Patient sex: F
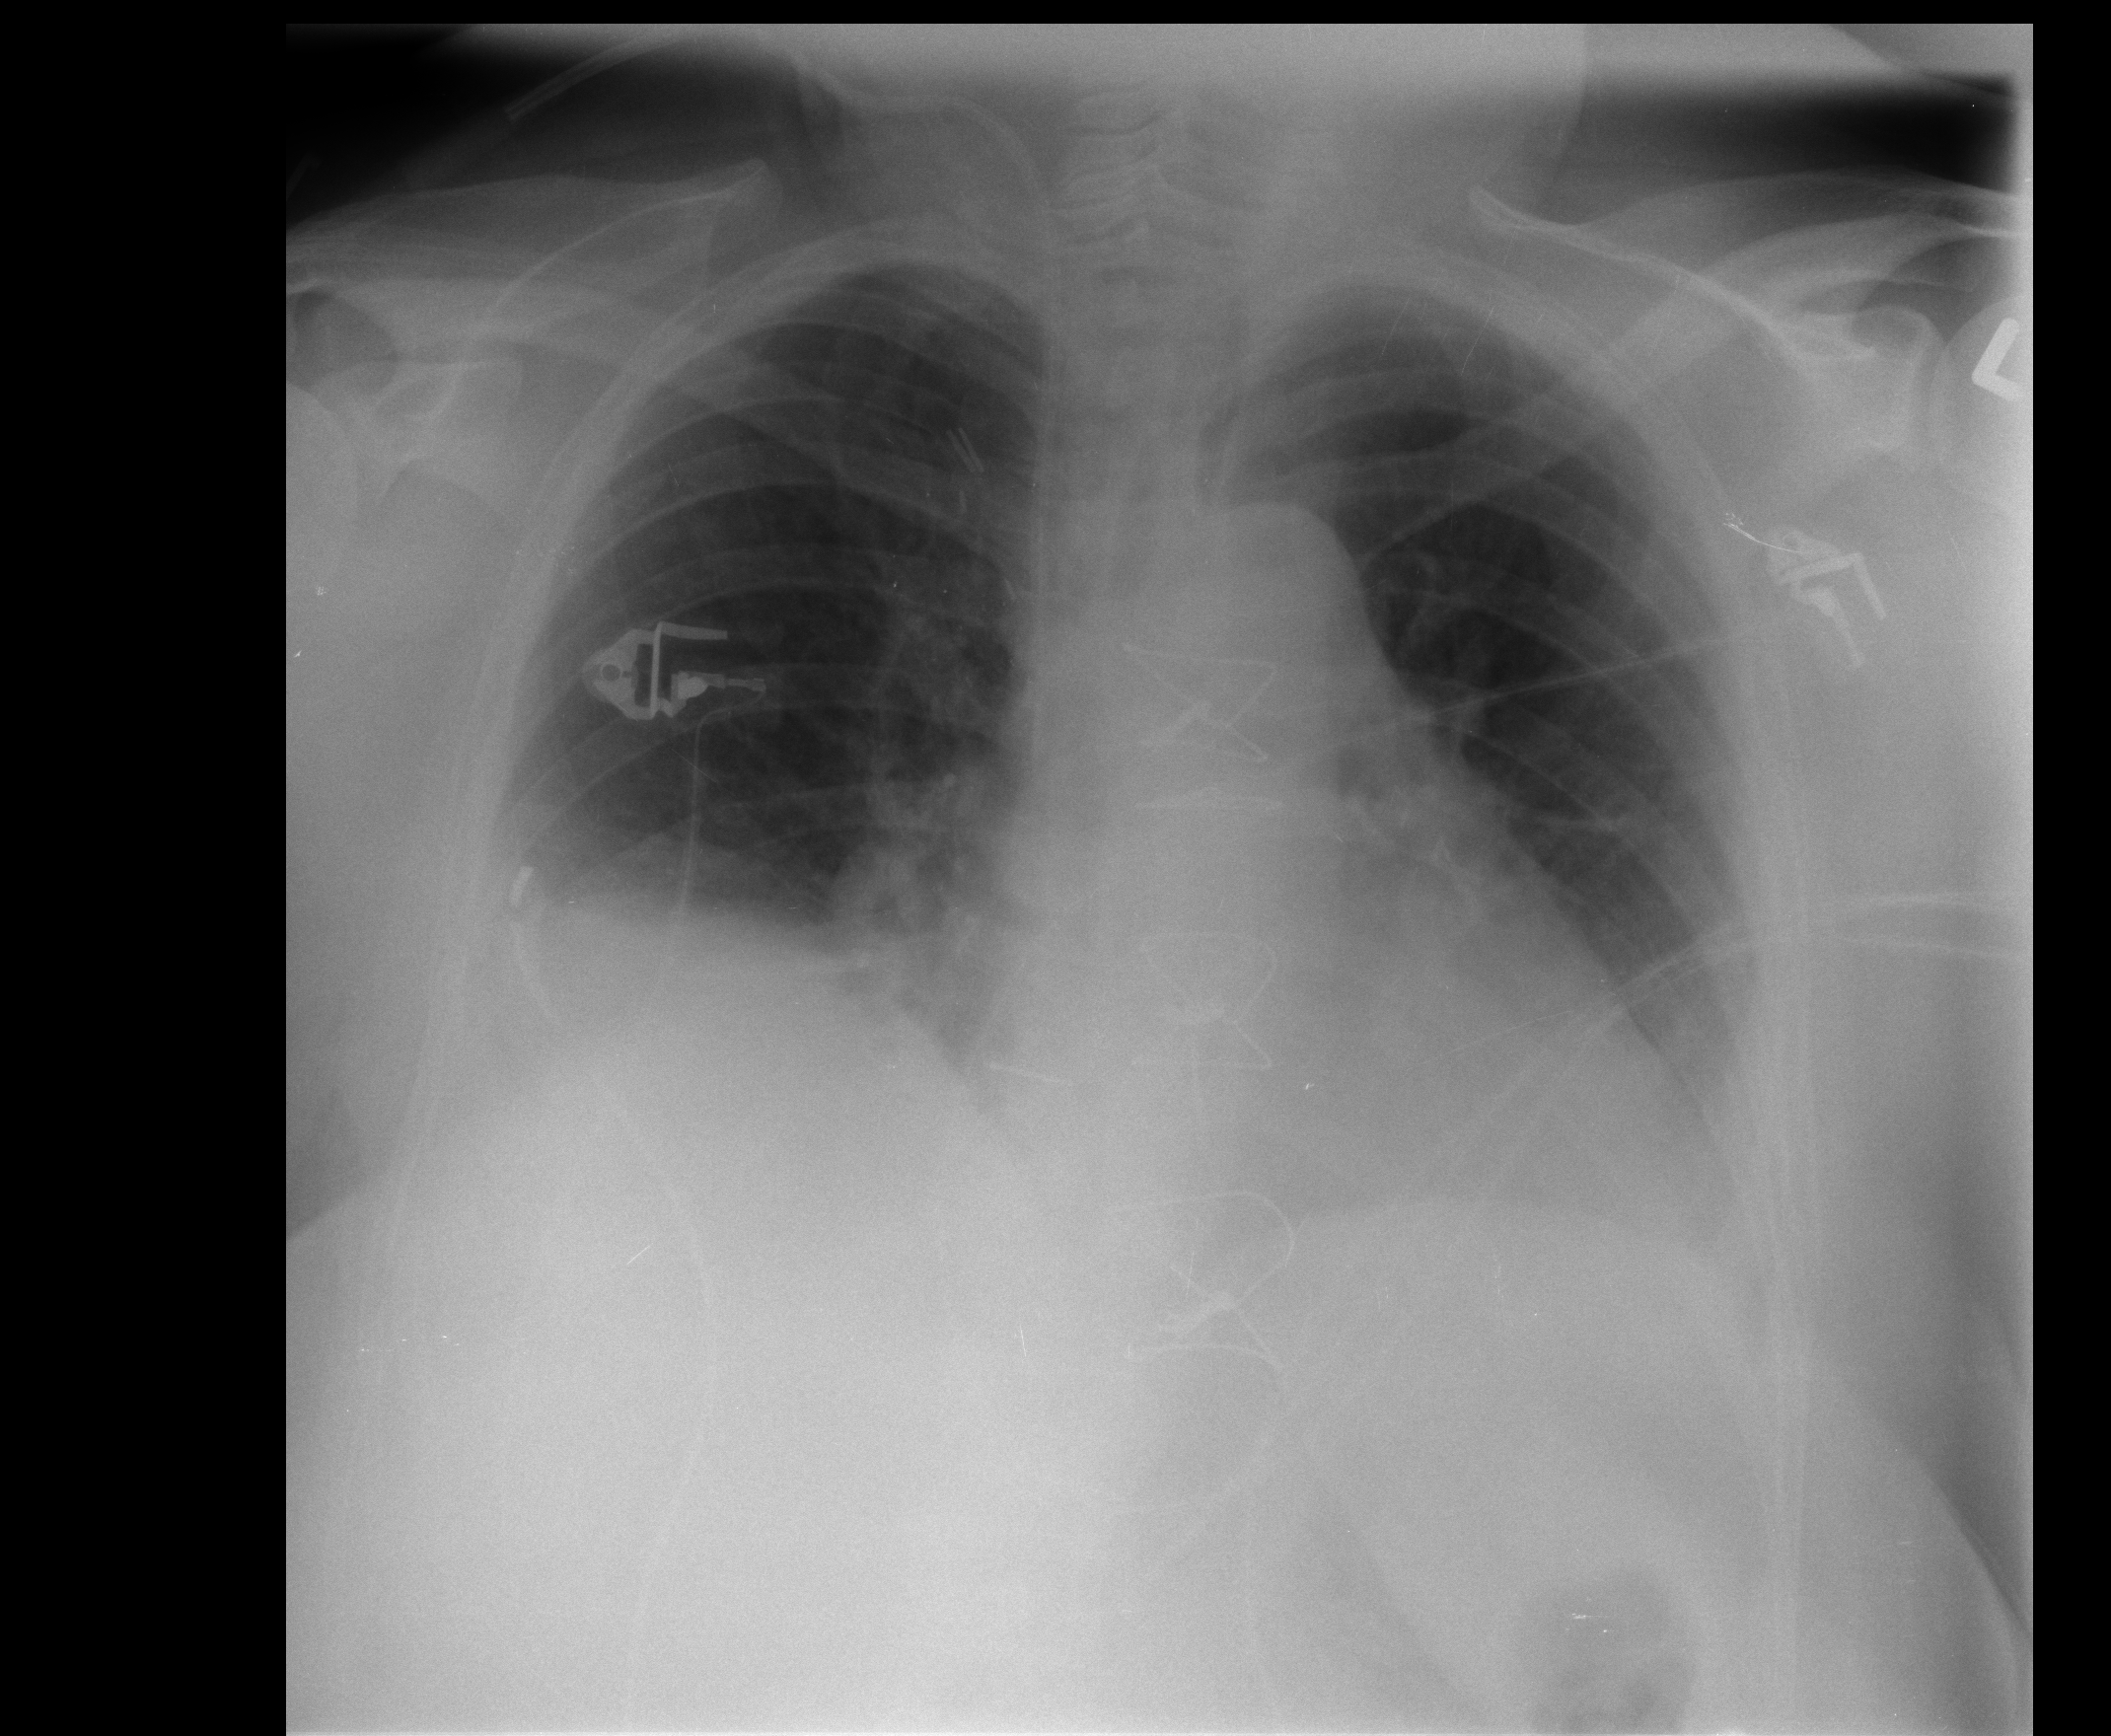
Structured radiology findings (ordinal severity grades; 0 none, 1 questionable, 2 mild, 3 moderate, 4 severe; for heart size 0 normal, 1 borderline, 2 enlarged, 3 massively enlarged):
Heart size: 1
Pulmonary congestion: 0
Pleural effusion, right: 1
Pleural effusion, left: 1
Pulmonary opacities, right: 0
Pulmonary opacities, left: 0
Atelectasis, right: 2
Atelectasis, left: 2